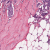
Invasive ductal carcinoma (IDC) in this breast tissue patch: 0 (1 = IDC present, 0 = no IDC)